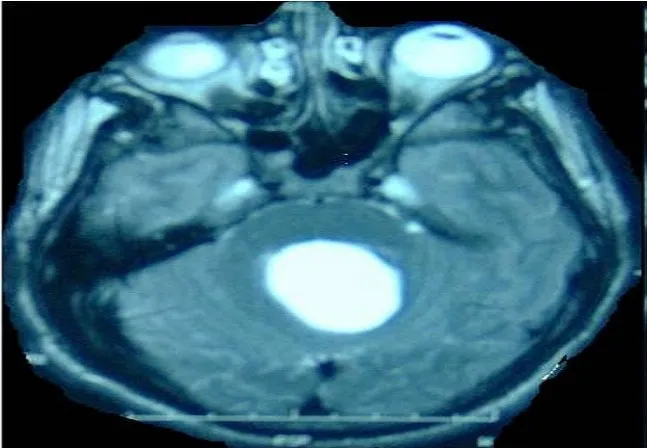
Brain MRI T2, axial sequence, showing a hyperintense cyst image in the vermis. The cyst produces a mass effect on brainstem and 4th ventricle.
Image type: radiology (mri)